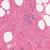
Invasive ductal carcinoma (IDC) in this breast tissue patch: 0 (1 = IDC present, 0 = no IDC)